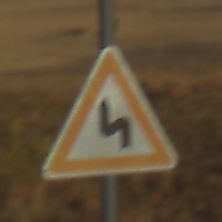
Verkehrszeichen: DoppelkurveZunaechstLinks
Umgebung: Outdoor, Nature
Tageszeit: SunriseSunset
Wetter: Clear
Licht: Natural
Jahreszeit: NotSpecified
Kontrast: LowContrast